Field crop: maize
Growth stage: 2
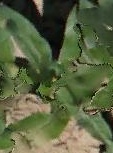
Species: maize